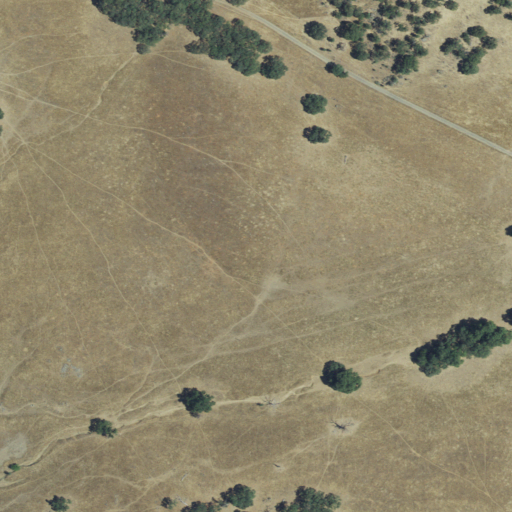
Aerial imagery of plain(s) in California named Marshs Flat containing shrub and grassland